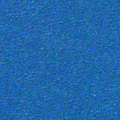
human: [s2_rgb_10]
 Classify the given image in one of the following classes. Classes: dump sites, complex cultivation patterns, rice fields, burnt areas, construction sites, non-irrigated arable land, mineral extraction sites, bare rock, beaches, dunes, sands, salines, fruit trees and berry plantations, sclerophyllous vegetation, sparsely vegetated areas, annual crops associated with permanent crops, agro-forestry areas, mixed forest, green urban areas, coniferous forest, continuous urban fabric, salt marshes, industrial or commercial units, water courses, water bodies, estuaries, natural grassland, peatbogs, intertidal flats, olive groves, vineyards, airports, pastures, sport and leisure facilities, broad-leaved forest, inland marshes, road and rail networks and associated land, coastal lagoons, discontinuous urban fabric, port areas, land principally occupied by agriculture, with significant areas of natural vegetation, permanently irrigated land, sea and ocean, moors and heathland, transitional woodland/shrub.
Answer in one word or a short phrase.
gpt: sea and ocean